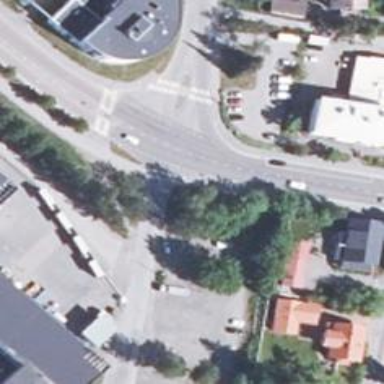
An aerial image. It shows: Road with "give way" sign.